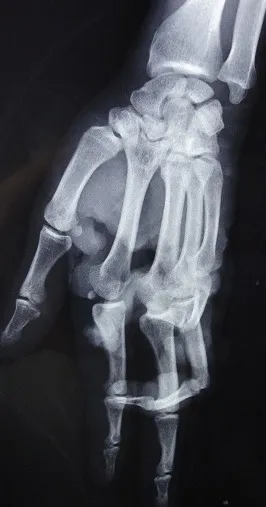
Radiograph of the right hand showing distal interphalangeal joint dislocation of the 5th finger.
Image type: radiology (x_ray)